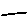
Label: line